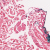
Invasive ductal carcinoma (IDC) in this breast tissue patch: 0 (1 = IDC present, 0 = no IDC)